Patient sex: M
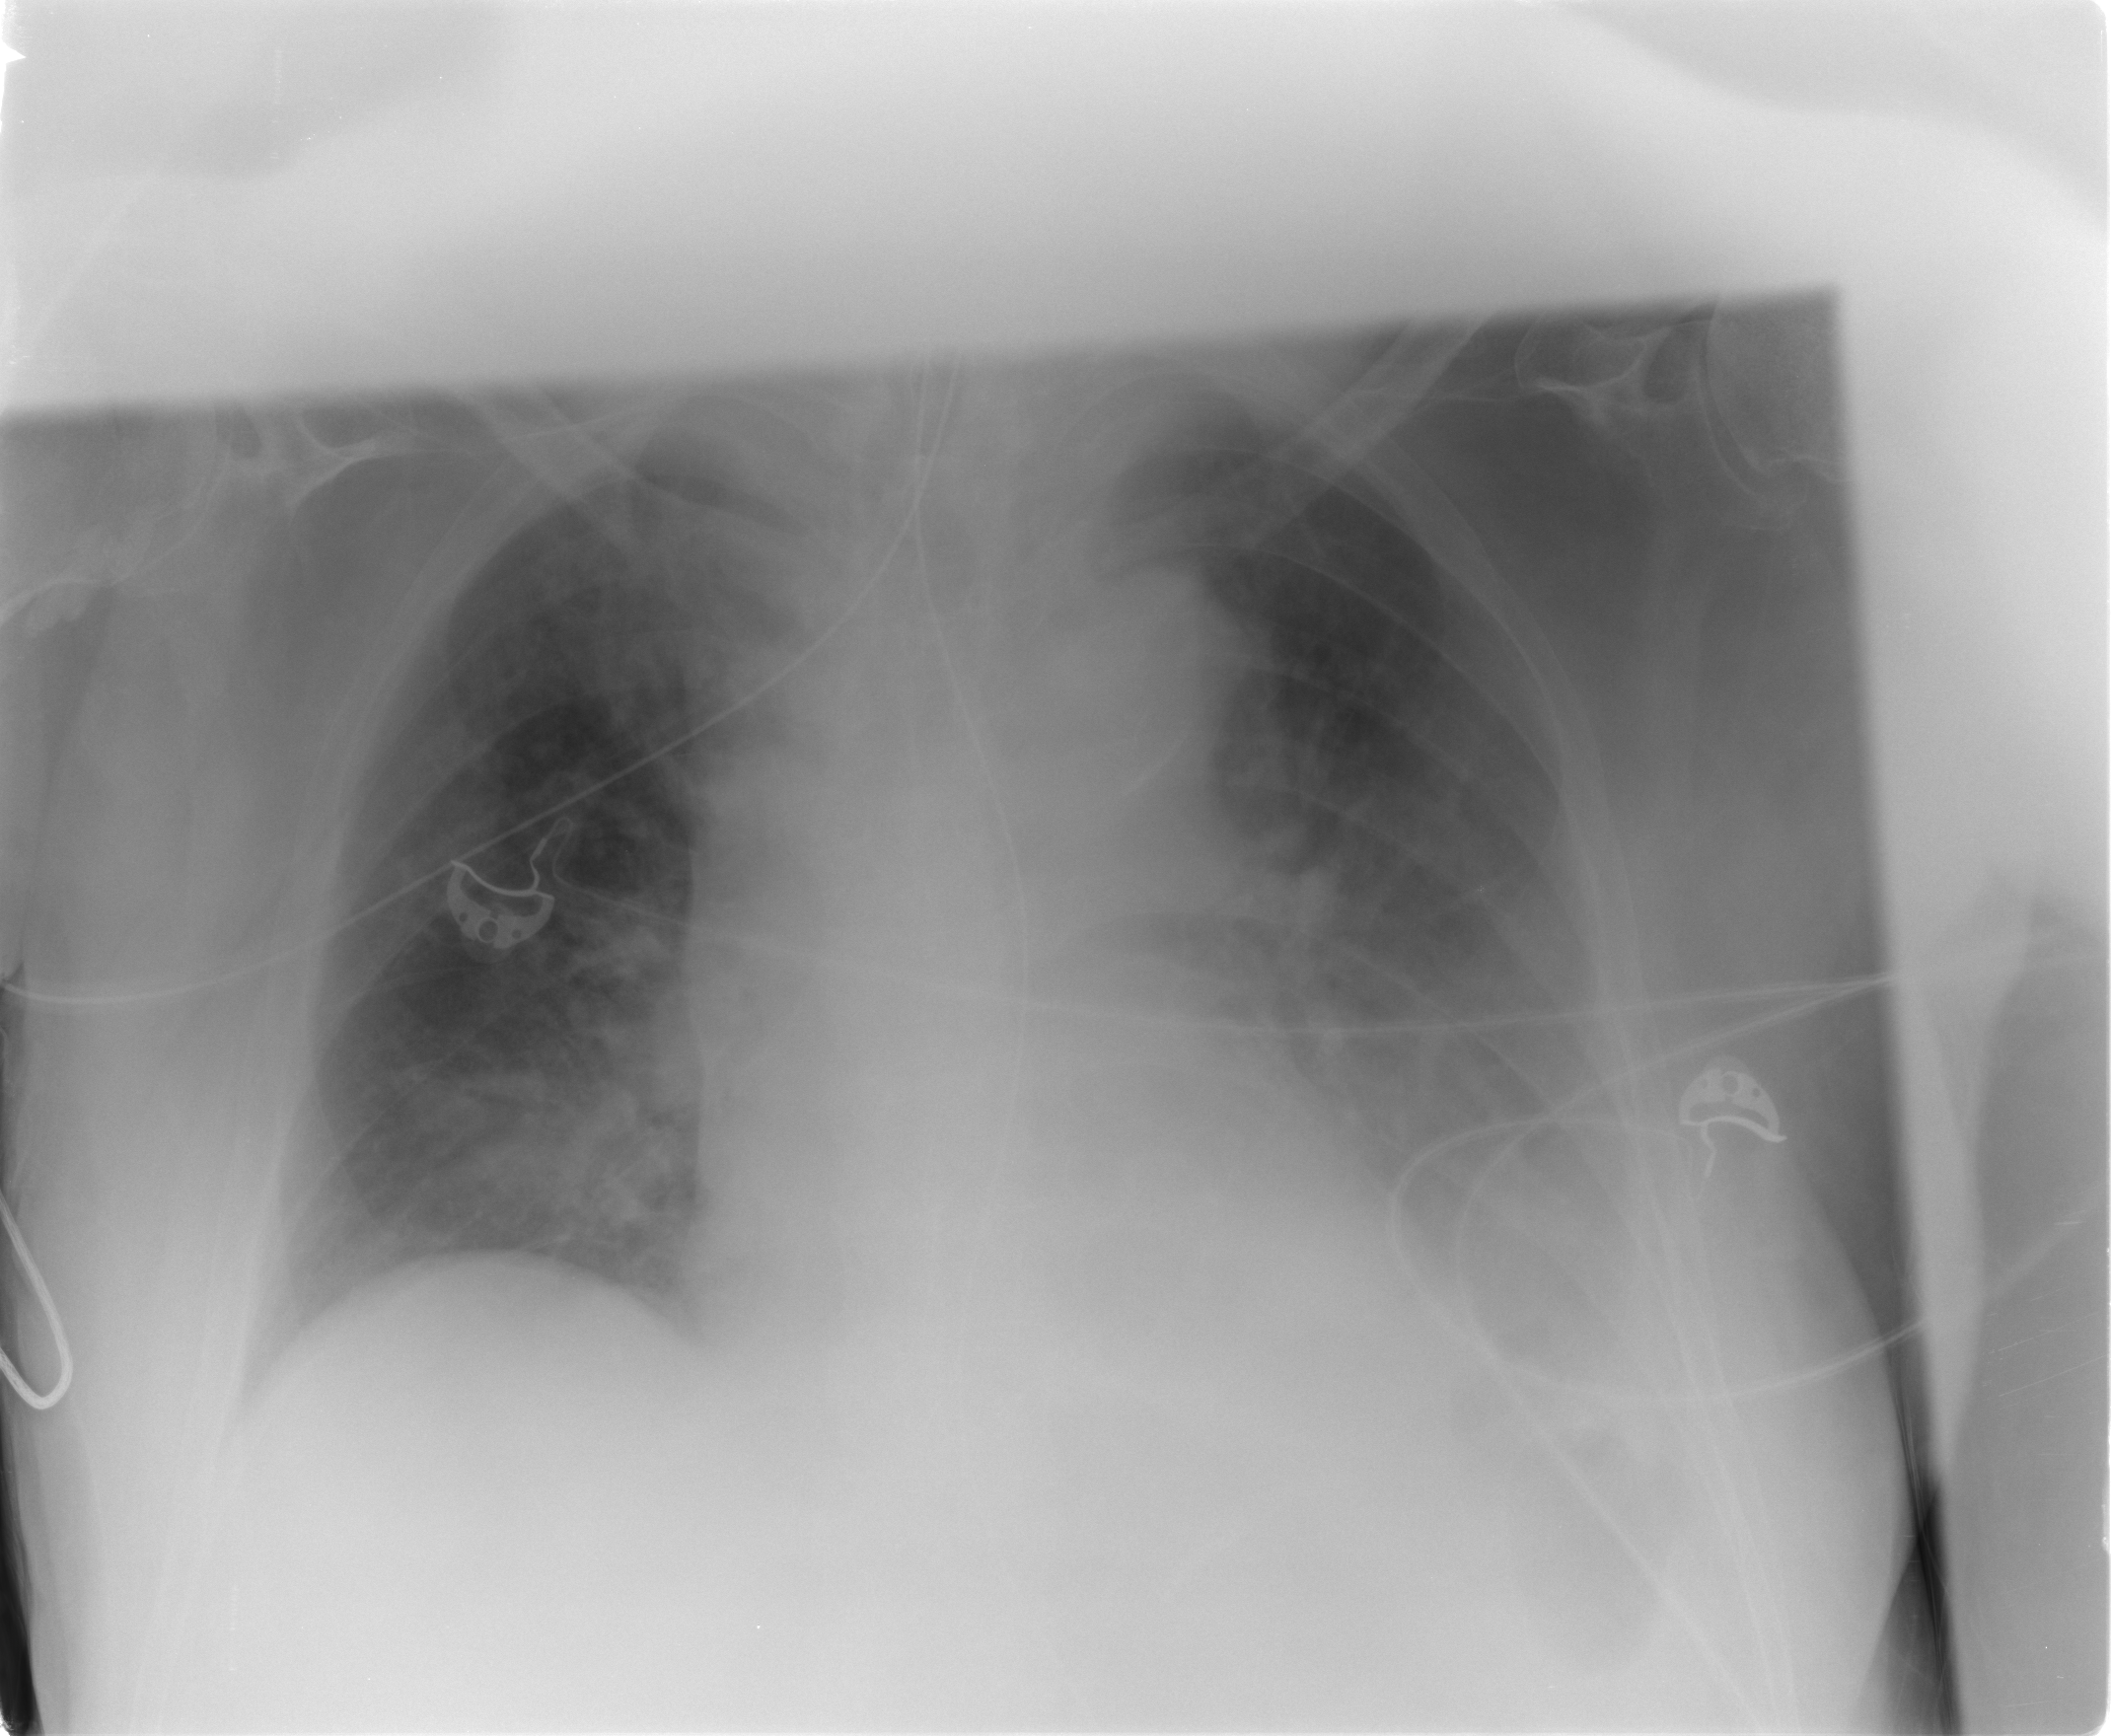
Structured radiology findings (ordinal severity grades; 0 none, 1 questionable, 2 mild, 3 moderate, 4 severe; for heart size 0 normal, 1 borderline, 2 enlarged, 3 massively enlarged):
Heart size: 1
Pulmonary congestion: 3
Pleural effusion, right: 1
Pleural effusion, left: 2
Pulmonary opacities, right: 2
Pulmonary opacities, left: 1
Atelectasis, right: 2
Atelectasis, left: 2